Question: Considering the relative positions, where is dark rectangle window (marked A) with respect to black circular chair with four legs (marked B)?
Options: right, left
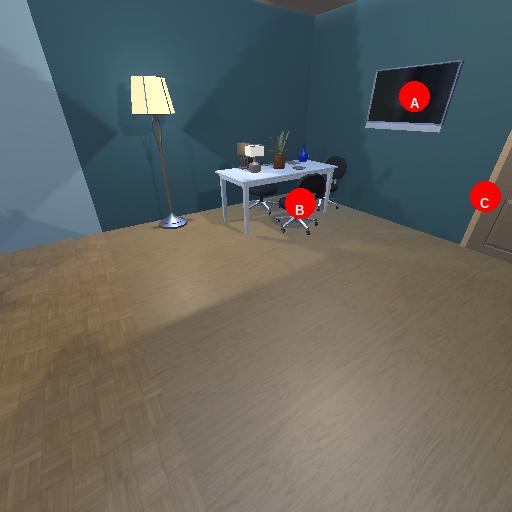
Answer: right